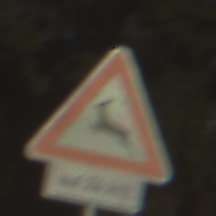
Verkehrszeichen: WildwechselRechts
Zusatzzeichen unten: LaengeEinerStrecke6
Umgebung: Outdoor, Nature
Tageszeit: SunriseSunset
Wetter: Clear
Licht: Natural
Jahreszeit: NotSpecified
Kontrast: HighContrast